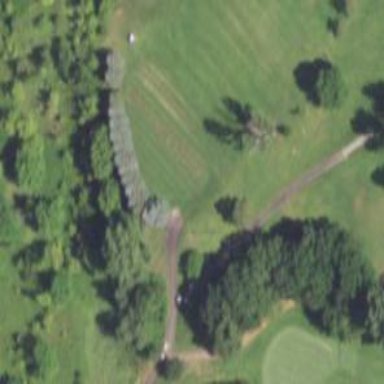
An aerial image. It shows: Service road designated as golf cart path.